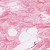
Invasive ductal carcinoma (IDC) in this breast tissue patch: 0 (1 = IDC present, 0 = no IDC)